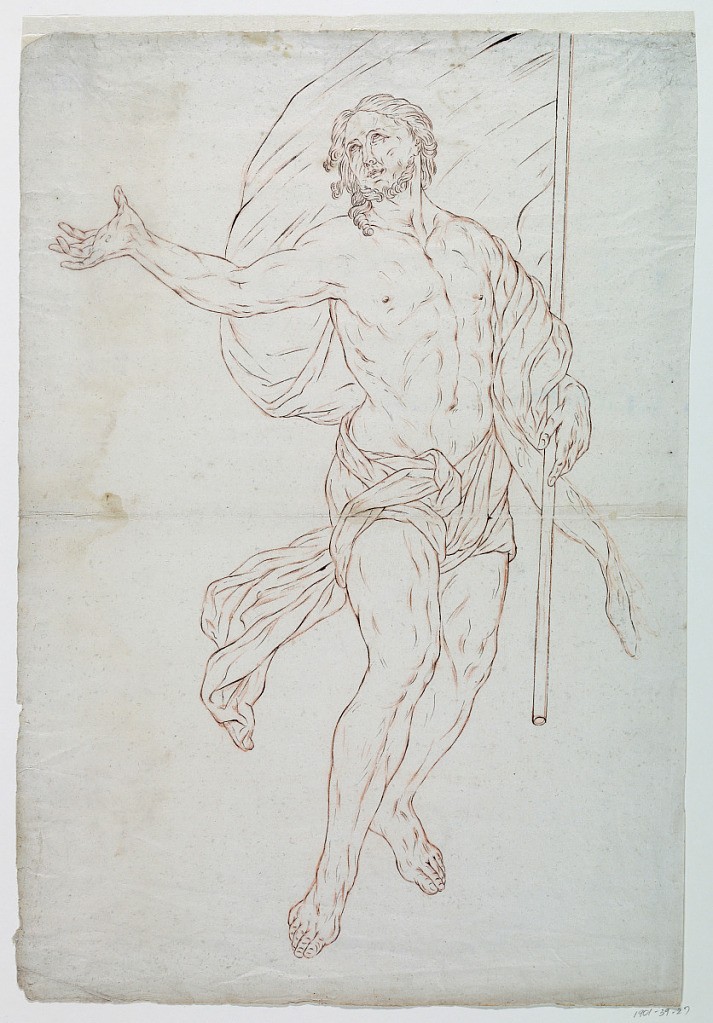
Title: The Risen Christ
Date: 17th century
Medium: Chalk, pen and ink on paper
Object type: Drawing
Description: Contour drawing of Christ holding a white banner.